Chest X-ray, AP view. Patient: 53 years old, sex F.
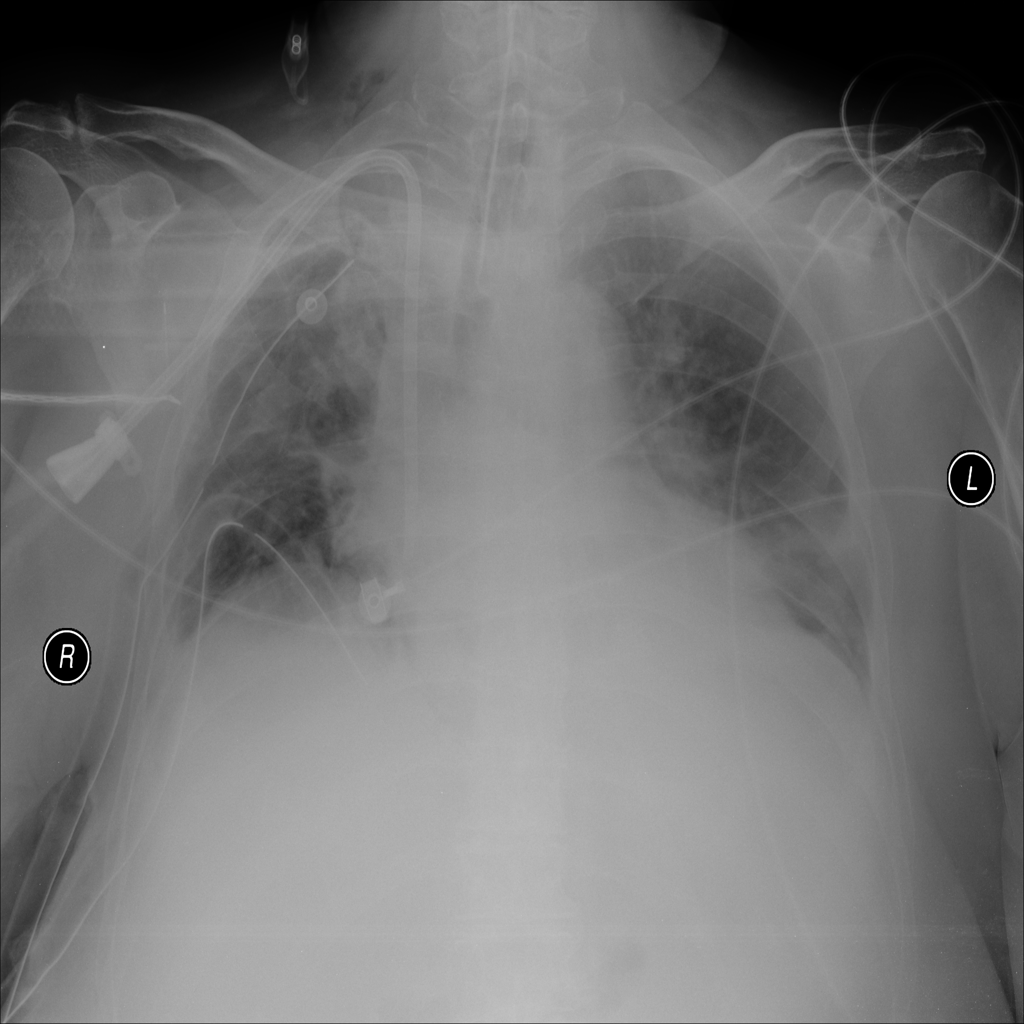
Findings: Edema